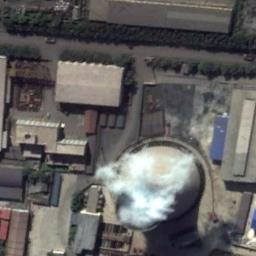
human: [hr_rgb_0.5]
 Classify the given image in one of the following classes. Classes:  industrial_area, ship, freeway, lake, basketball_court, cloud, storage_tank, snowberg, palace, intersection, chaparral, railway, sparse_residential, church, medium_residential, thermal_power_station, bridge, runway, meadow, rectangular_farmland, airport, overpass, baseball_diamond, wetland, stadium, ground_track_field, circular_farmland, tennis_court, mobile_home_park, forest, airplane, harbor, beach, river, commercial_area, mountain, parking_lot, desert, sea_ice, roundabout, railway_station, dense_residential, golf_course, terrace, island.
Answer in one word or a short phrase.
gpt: thermal_power_station